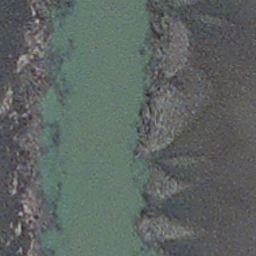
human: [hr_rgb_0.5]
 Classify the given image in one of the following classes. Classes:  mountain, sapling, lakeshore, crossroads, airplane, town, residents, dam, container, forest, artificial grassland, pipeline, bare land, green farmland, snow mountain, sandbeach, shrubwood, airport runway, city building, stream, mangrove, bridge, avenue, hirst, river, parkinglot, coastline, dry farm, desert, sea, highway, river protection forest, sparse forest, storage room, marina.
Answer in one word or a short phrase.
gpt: stream